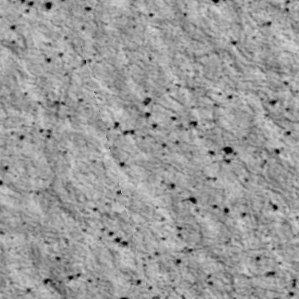
Label: non_frost